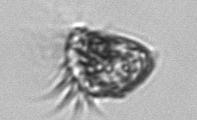
Label: Strombidium_morphotype1